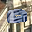
Label: 0